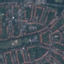
Land use / land cover: Residential